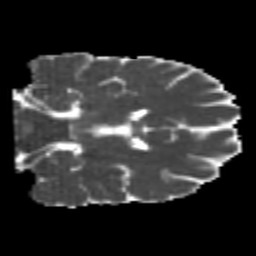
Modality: MD
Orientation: coronal
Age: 25
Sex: male
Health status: healthy
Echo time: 0.074 s